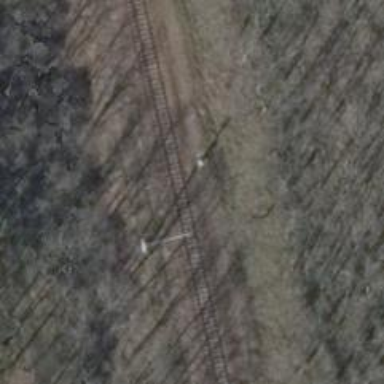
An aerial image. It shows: Railway signal.